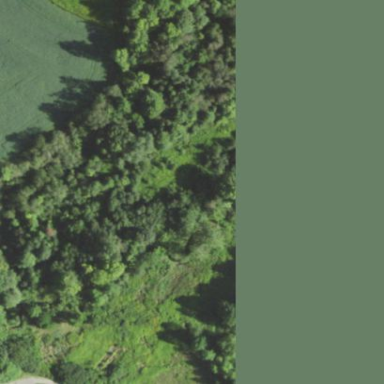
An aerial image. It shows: Mixed deciduous woodland area with variety of trees.